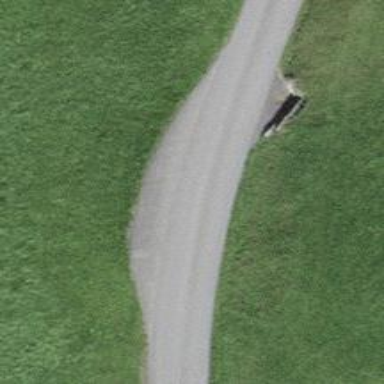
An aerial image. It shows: Passing place on the road.